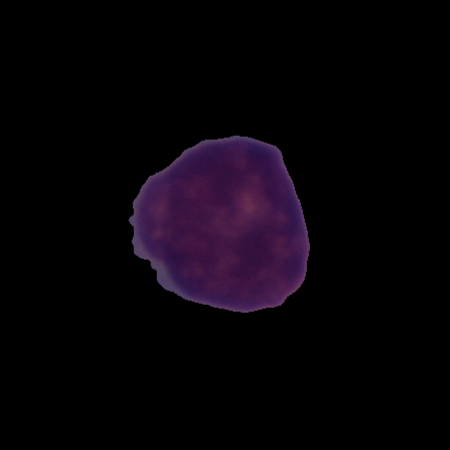
Label: healthy